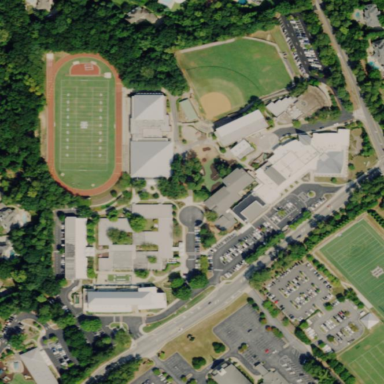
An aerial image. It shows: School.